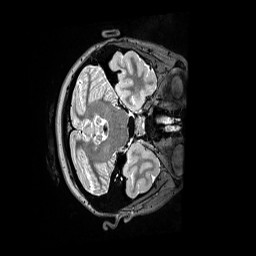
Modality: T2w
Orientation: axial
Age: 27
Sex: female
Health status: ill
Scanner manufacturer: siemens
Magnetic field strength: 3 T
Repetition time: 3.2 s
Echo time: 0.564 s